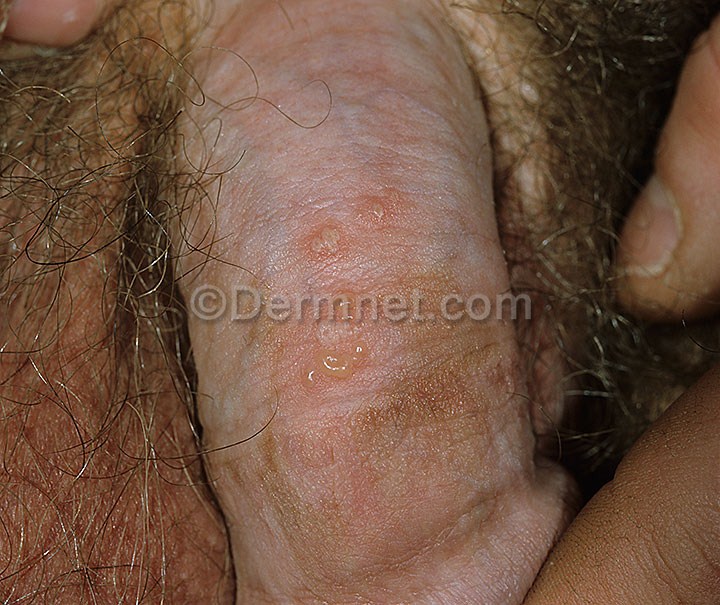
Disease: Herpes HPV and other STDs Photos